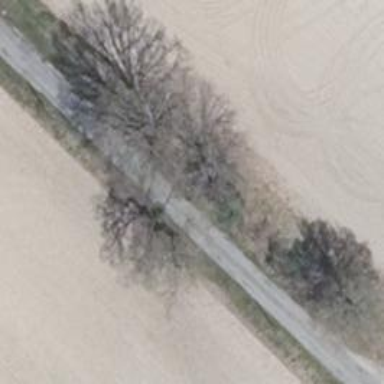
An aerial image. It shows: Row of deciduous broadleaved trees.